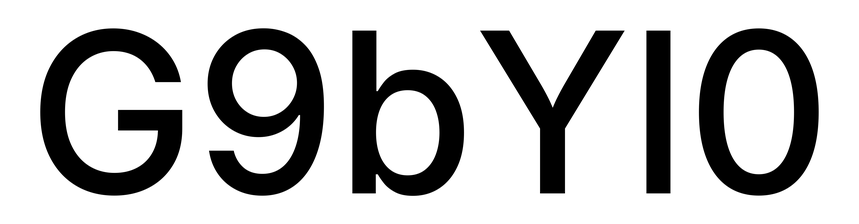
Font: Inter_Medium